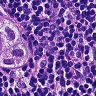
Metastatic tissue present: yes